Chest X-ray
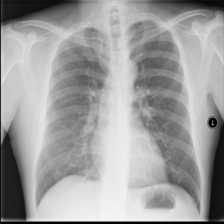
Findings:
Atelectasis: negative
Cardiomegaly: negative
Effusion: negative
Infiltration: positive
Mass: negative
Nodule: negative
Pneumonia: negative
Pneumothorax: negative
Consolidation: negative
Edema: negative
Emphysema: negative
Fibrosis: negative
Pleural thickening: negative
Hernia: negative